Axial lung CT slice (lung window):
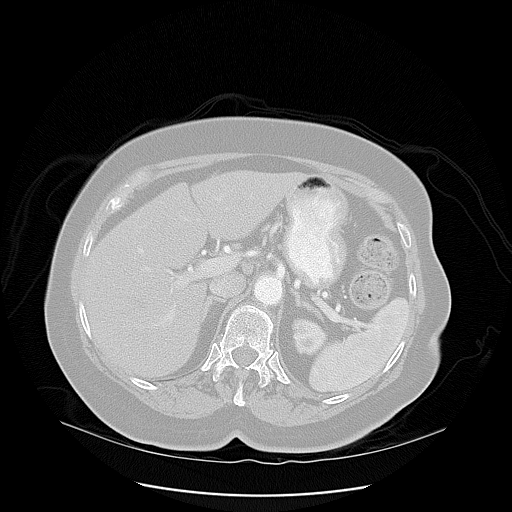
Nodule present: no